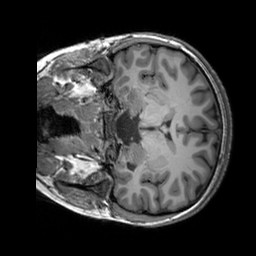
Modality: T1w
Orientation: coronal
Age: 22
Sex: female
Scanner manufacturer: siemens
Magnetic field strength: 3 T
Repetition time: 2.3 s
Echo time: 0.00303 s